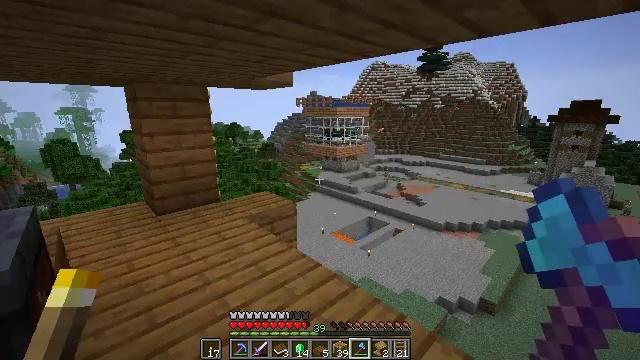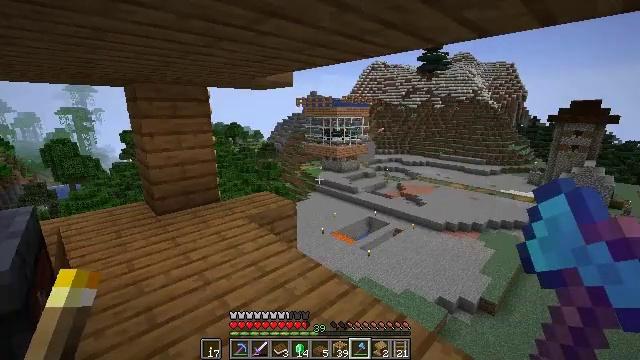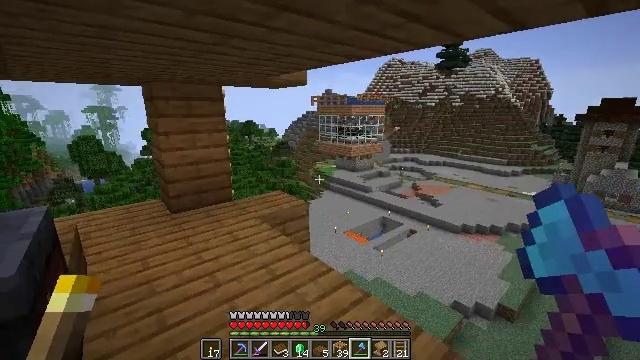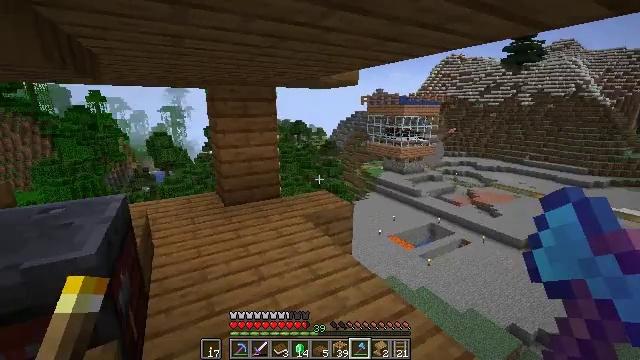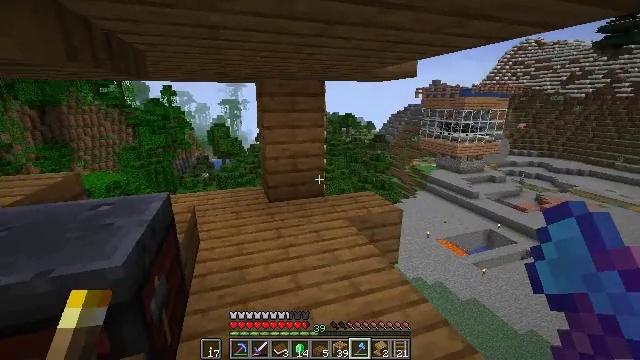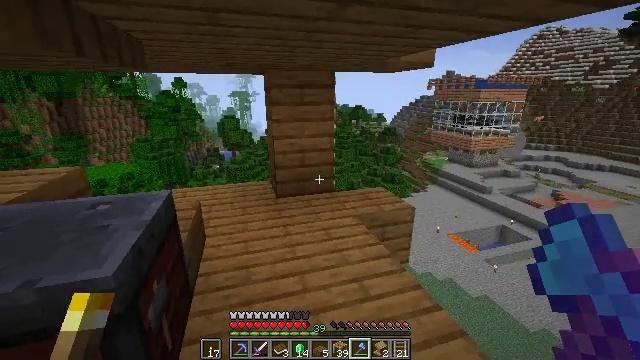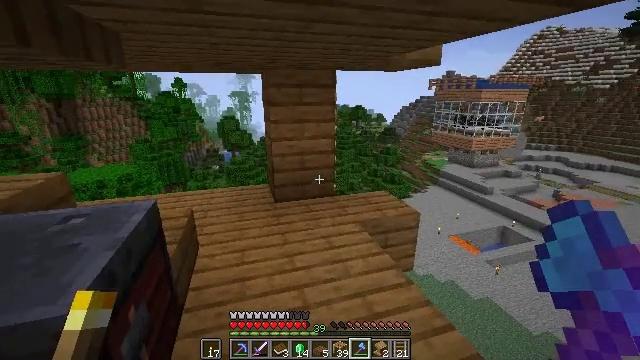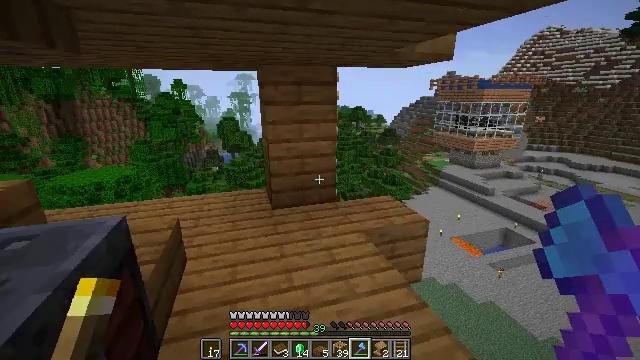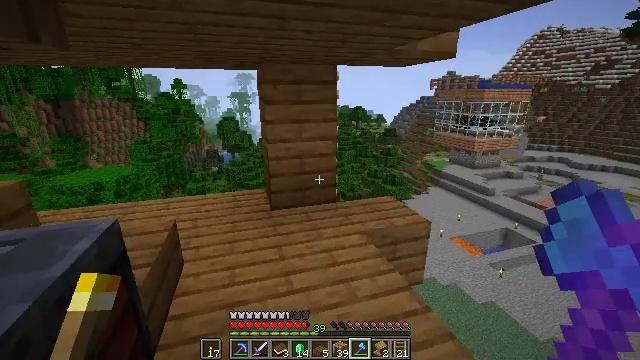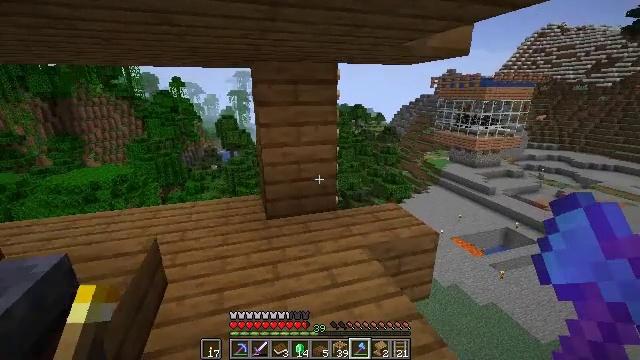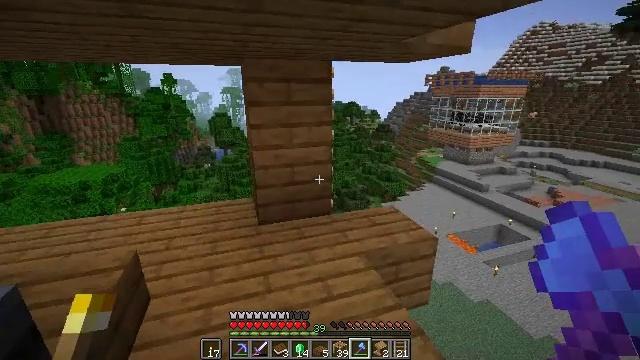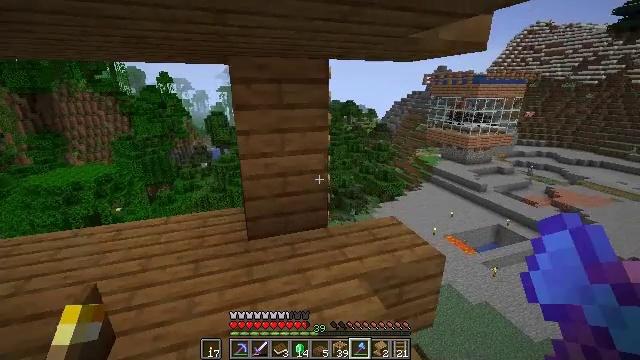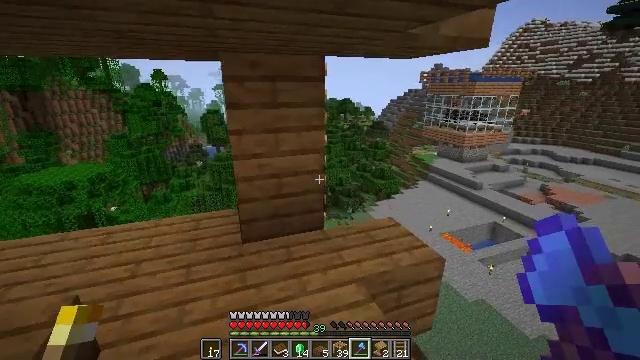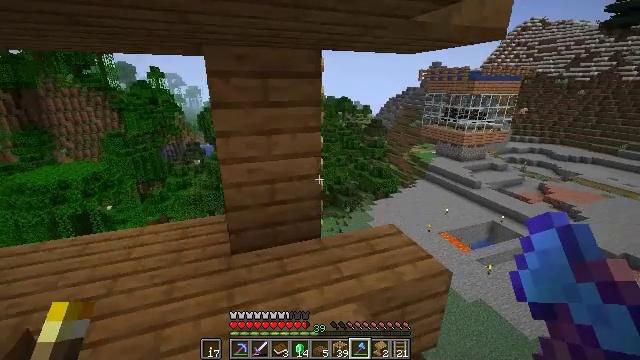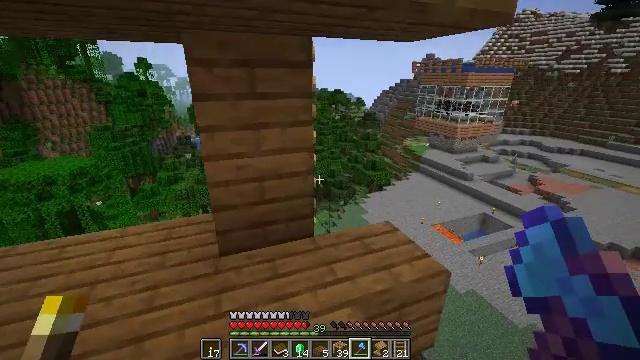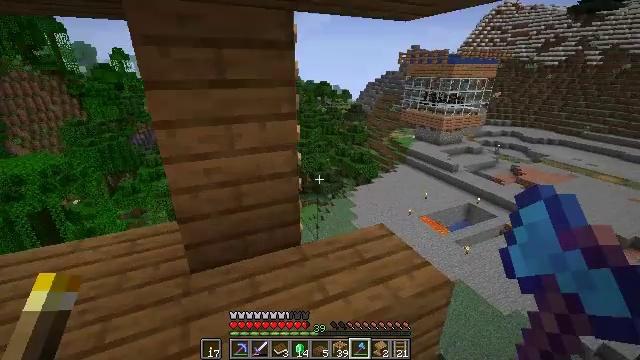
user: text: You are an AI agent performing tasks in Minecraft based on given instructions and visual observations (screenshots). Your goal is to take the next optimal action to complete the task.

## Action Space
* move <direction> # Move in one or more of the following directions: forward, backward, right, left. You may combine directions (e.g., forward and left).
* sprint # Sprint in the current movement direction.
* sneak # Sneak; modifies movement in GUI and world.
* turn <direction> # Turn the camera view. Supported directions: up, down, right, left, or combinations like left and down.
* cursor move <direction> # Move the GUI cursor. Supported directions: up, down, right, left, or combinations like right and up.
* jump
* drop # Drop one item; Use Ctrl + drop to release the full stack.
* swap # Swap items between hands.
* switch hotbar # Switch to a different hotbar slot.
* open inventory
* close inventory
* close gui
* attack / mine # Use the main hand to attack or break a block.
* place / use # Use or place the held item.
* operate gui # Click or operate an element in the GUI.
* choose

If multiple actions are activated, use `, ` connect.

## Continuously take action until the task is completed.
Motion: motion action
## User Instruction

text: Mine the spruce slab.
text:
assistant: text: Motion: no_op
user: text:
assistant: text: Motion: move forward, turn left
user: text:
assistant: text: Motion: move forward, turn left
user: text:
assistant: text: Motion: move forward, turn left and down
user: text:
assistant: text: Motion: move forward, turn left and down
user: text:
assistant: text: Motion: move forward
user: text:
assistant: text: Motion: move forward
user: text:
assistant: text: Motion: move forward
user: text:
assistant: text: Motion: move forward
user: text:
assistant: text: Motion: move forward, turn right
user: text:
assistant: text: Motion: move forward
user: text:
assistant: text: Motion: move forward
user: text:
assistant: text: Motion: move forward
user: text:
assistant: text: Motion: move forward, turn right and down
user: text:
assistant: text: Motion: move forward, turn right and down
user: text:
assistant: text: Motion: move forward, turn right and down
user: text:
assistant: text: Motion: move forward
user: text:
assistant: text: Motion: move forward, turn right
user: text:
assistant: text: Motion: move forward, turn down
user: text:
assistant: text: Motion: move forward
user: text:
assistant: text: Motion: move forward, turn down
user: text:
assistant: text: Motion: move forward and move right, turn left and down
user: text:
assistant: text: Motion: move forward and move right, turn left and down
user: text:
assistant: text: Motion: move forward and move right, turn left and down
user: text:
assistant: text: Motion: move right, turn left
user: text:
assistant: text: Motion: turn left
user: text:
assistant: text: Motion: turn left
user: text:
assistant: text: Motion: turn left
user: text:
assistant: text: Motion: turn left
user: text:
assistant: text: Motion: no_op